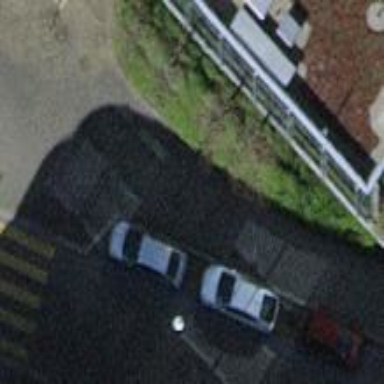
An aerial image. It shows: Parking lane.